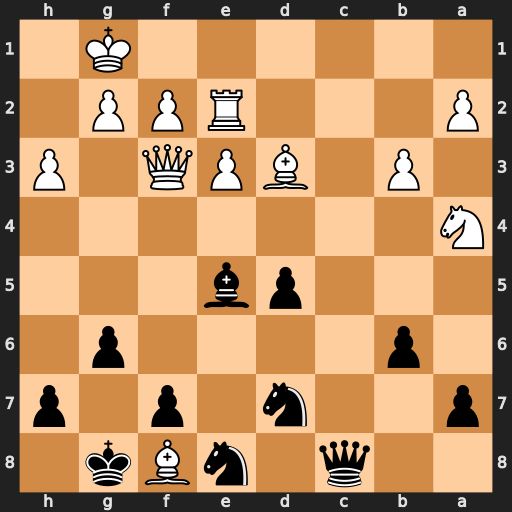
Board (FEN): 2q1nBk1/p2n1p1p/1p4p1/3pb3/N7/1P1BPQ1P/P3RPP1/6K1
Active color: b
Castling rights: -
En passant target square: -
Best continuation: Qc1+ Re1 Qxe1+